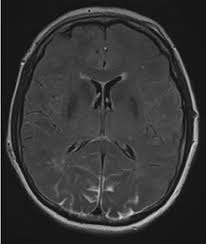
Label: notumor